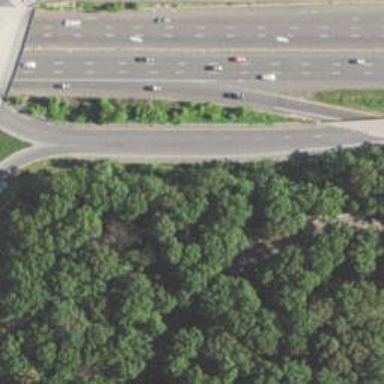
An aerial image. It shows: Primary link highway.